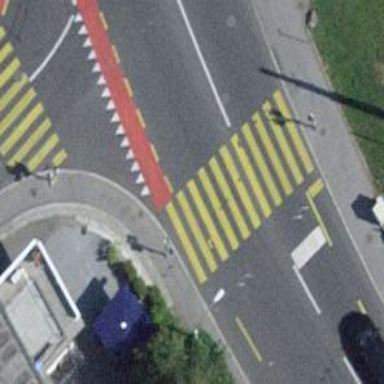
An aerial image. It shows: Footway with zebra crossing.